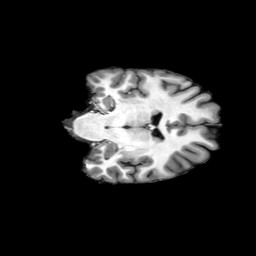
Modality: T1w
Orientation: coronal
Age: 20
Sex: female
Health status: ill